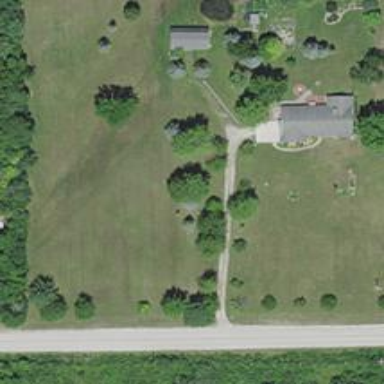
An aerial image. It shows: Driveway leading to service road.